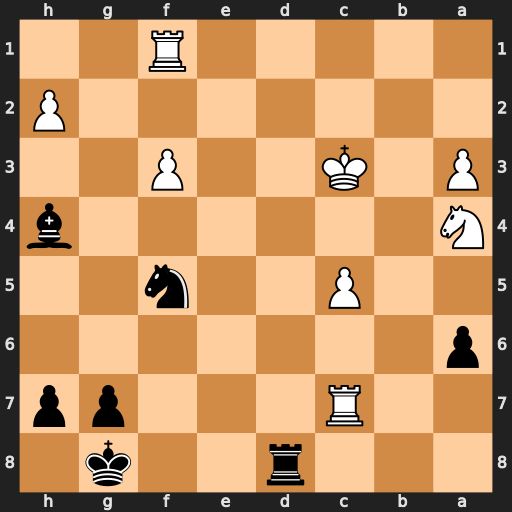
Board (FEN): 3r2k1/2R3pp/p7/2P2n2/N6b/P1K2P2/7P/5R2
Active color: b
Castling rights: -
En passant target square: -
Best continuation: Ne3 Rxg7+ Kxg7